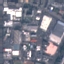
Label: Industrial